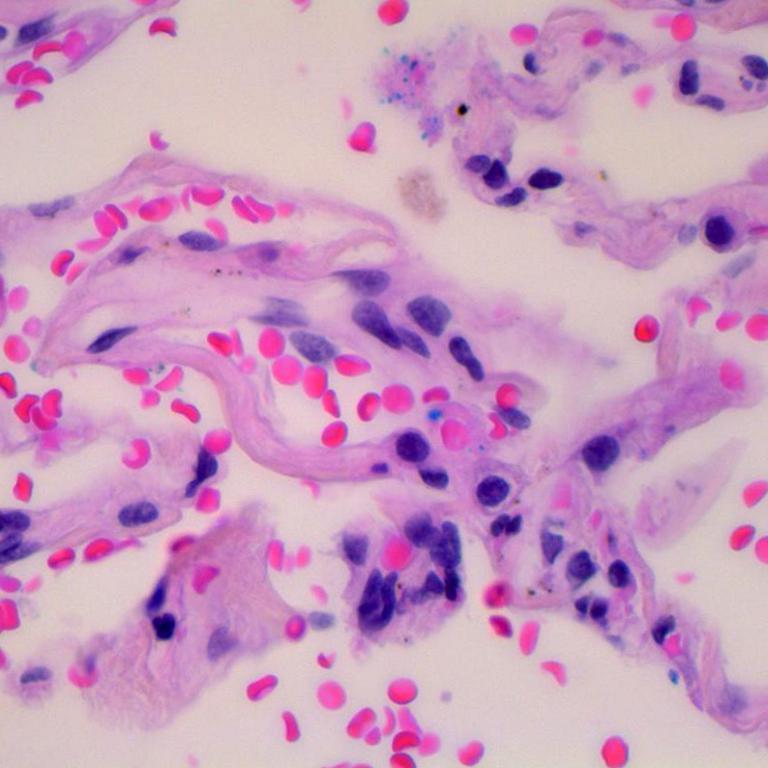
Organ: lung
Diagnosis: benign